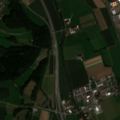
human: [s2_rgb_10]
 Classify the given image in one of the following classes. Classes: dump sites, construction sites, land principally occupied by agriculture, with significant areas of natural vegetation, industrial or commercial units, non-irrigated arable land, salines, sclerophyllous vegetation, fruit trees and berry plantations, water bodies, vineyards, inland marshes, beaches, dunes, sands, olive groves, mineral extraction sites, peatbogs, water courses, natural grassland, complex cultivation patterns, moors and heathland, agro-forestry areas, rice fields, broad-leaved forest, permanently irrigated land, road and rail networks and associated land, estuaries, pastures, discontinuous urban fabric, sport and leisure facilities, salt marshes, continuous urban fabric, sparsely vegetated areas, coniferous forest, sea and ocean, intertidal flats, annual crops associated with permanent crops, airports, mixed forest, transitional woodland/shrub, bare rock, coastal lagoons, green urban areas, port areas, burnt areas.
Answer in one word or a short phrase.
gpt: discontinuous urban fabric, industrial or commercial units, non-irrigated arable land, coniferous forest